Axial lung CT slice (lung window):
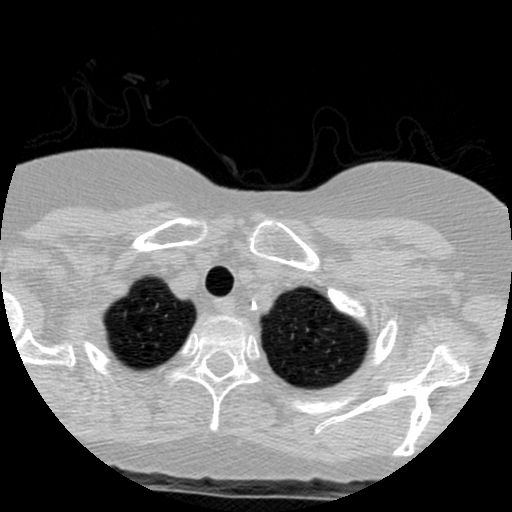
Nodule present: no